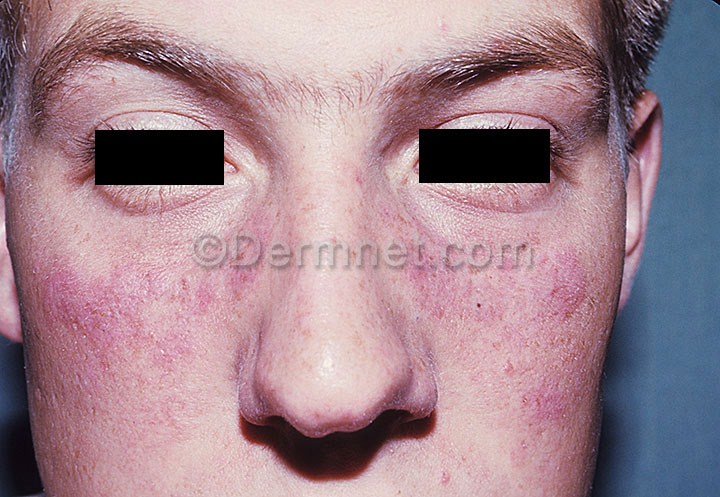
Disease: Lupus and other Connective Tissue diseases